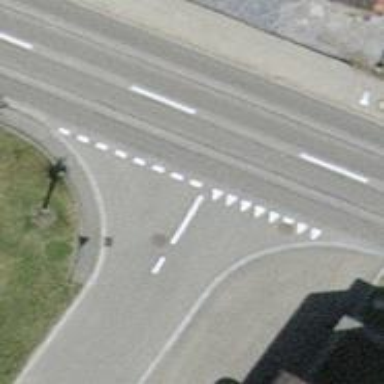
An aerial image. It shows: Road with "give way" sign.